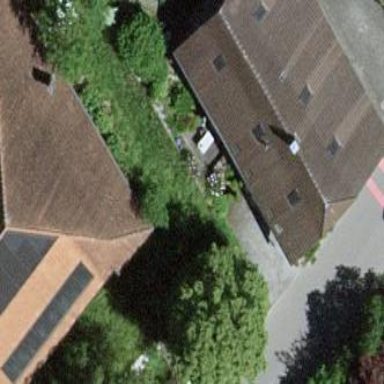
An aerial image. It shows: Residential building.